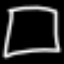
Label: square